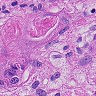
Metastatic tissue present: yes